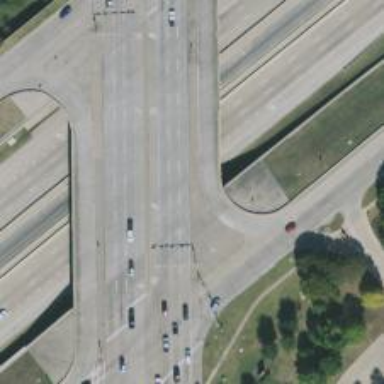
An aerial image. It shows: Secondary link road.